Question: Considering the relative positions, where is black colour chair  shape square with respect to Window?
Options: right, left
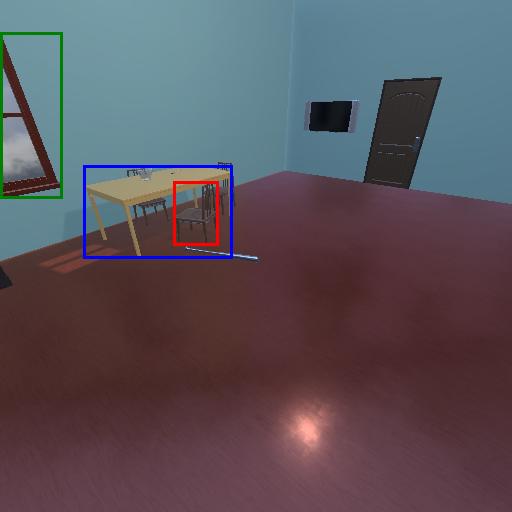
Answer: right